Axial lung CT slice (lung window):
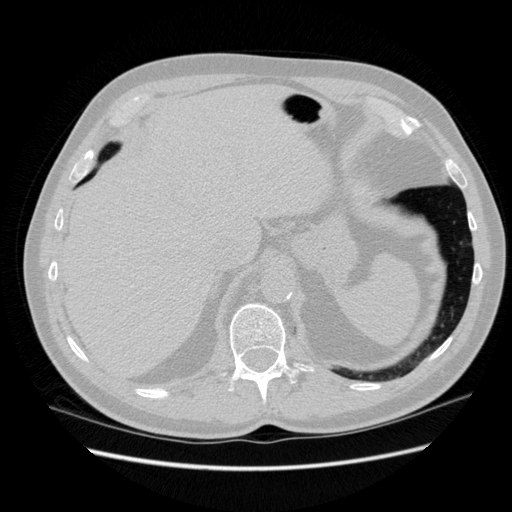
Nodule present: no